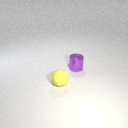
small yellow rubber sphere to the left of small purple metal cylinder